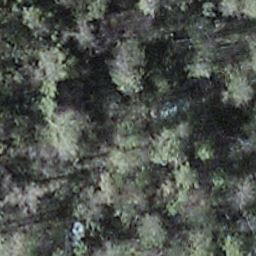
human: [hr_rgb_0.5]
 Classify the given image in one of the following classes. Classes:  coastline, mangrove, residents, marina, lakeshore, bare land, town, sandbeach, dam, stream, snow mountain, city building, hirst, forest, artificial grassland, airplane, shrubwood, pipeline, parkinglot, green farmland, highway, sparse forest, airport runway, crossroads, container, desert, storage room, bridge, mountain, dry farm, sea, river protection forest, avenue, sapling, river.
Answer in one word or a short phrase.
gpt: shrubwood